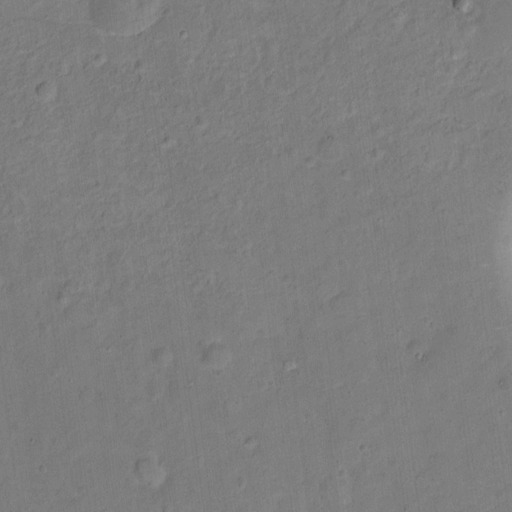
Classes present: Background